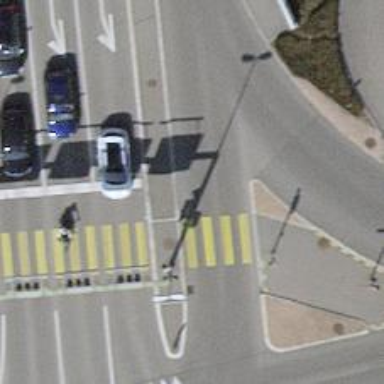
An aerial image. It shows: Zebra crossing with clear markings.